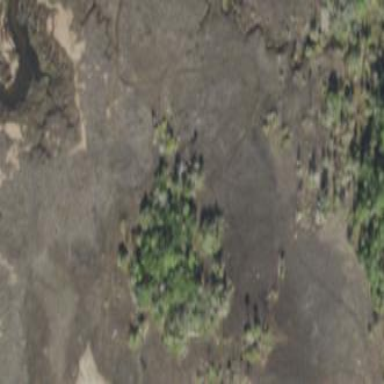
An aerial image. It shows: Swampy wetland area.